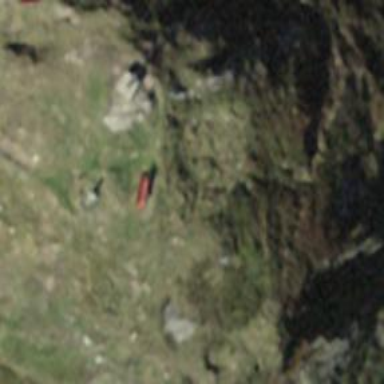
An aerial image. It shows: Red bench.